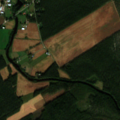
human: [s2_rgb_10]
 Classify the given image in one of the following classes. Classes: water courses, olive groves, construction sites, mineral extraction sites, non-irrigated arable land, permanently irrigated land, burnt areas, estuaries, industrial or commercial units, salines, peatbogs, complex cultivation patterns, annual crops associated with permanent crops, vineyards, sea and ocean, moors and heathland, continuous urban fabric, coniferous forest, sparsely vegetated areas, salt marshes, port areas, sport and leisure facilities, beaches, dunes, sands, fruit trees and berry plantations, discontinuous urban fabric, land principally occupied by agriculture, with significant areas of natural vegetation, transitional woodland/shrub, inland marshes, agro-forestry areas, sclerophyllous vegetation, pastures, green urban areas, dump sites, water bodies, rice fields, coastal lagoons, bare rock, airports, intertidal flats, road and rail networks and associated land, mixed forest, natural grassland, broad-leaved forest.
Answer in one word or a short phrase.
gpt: non-irrigated arable land, coniferous forest